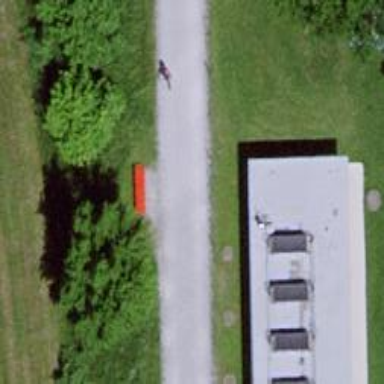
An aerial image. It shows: Bench.